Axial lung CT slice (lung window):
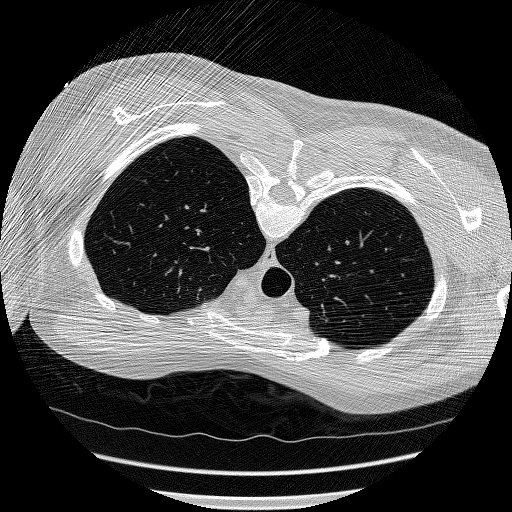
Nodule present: no